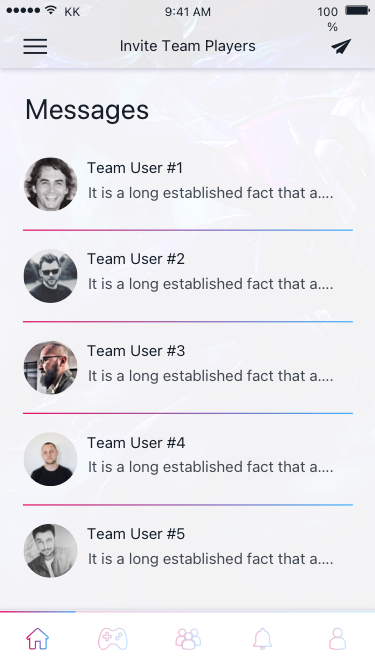
Text in this UI design:
Messages
Team User #1
It is a long established fact that a….
Team User #2
It is a long established fact that a….
Team User #3
It is a long established fact that a….
Team User #4
It is a long established fact that a….
Team User #5
It is a long established fact that a….
Invite Team Players
9:41 AM
KK
100%